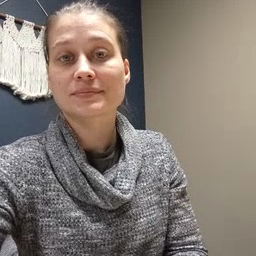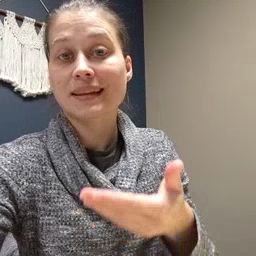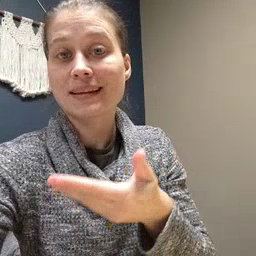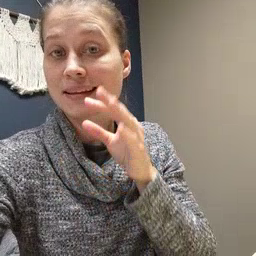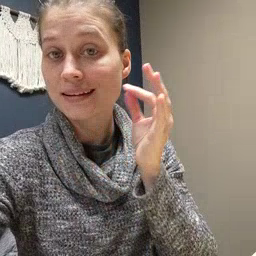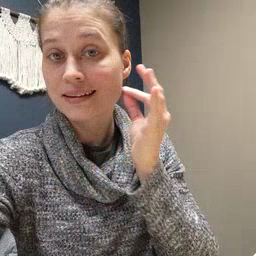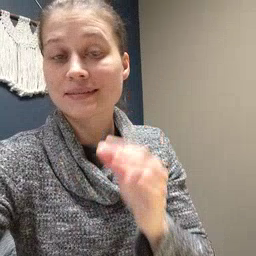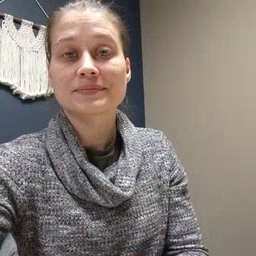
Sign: kitty